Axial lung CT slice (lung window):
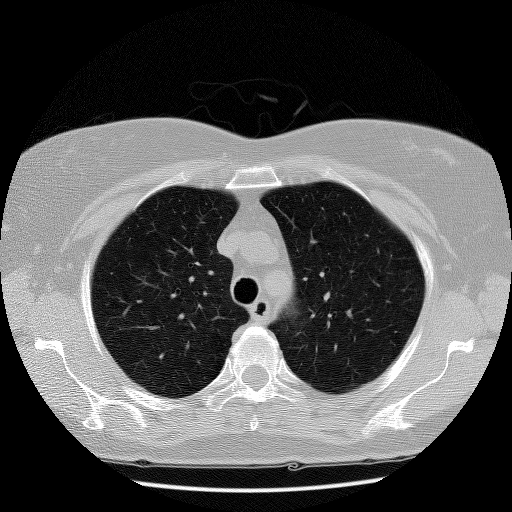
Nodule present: no